Field crop: tomato
Growth stage: 1
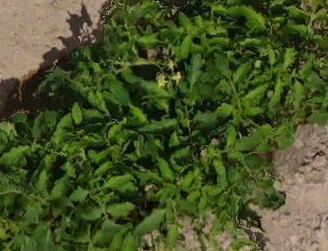
Species: tomato